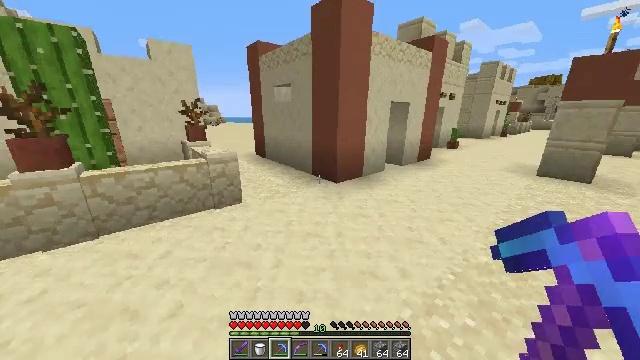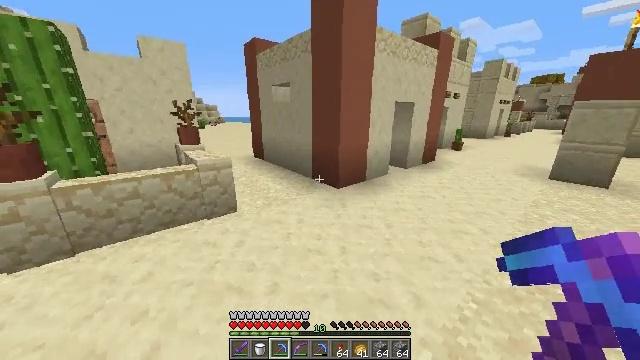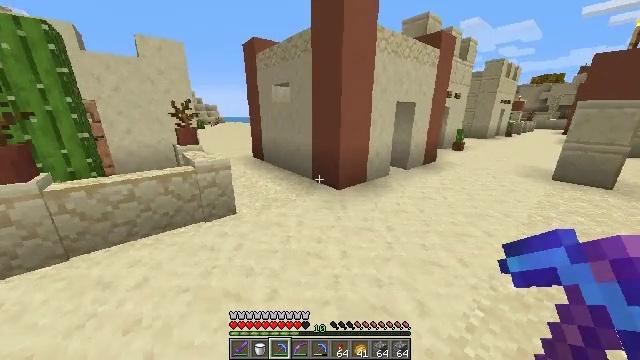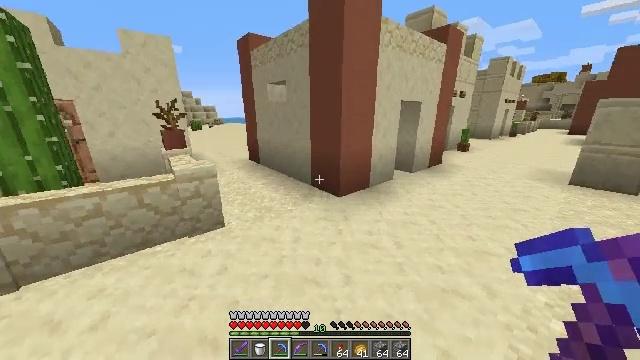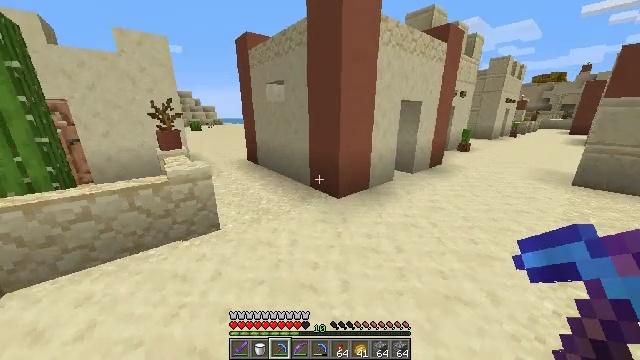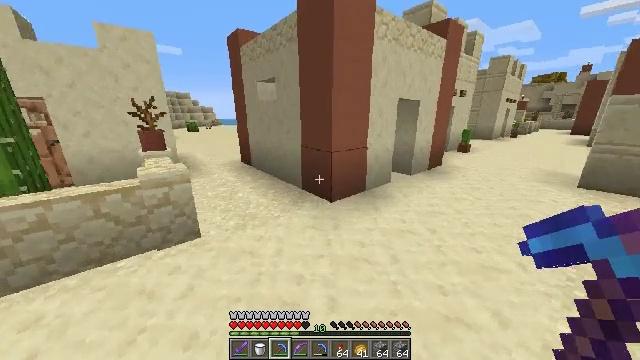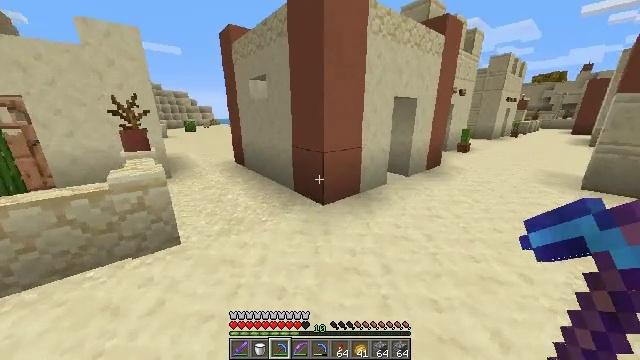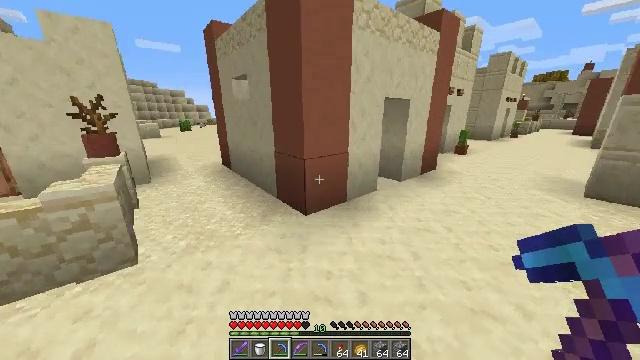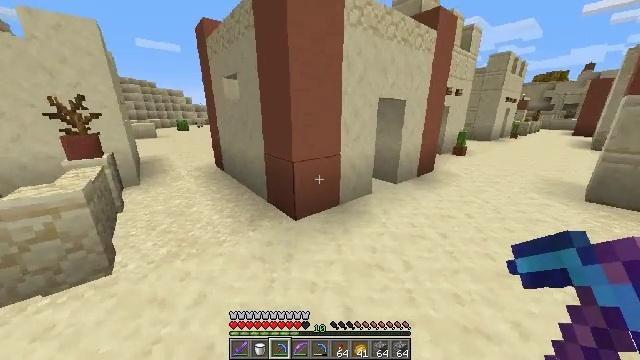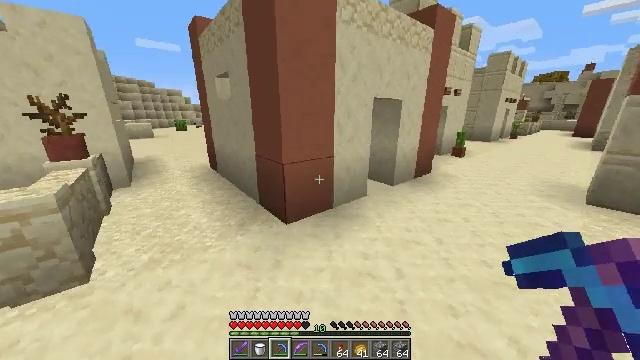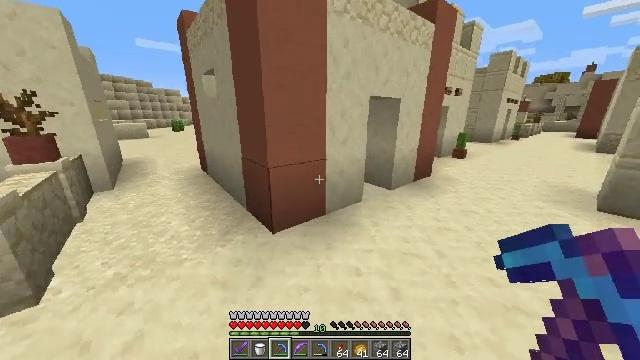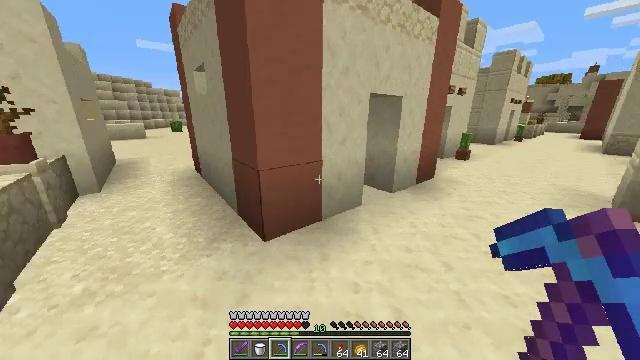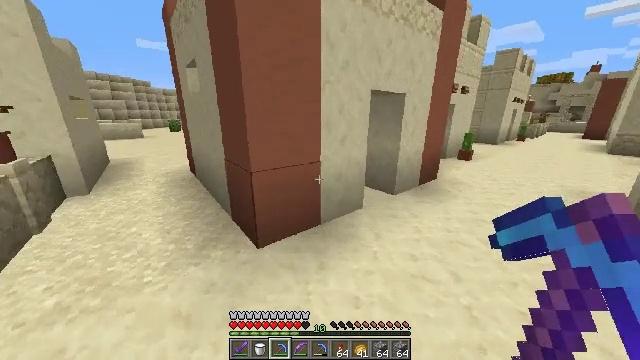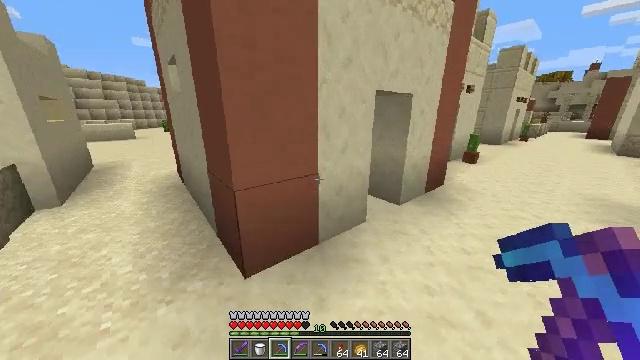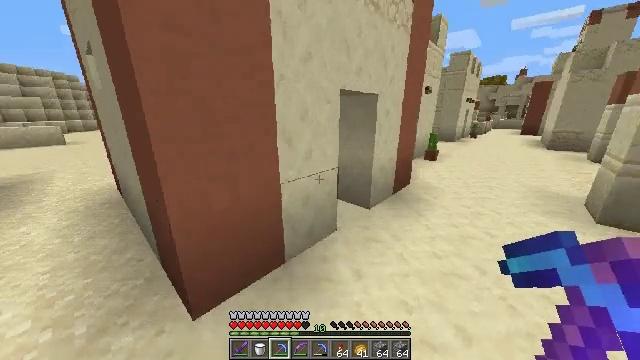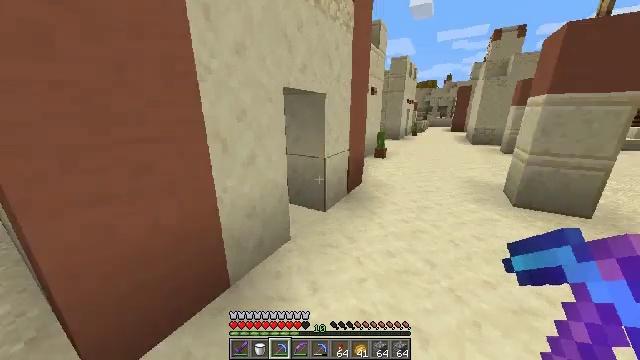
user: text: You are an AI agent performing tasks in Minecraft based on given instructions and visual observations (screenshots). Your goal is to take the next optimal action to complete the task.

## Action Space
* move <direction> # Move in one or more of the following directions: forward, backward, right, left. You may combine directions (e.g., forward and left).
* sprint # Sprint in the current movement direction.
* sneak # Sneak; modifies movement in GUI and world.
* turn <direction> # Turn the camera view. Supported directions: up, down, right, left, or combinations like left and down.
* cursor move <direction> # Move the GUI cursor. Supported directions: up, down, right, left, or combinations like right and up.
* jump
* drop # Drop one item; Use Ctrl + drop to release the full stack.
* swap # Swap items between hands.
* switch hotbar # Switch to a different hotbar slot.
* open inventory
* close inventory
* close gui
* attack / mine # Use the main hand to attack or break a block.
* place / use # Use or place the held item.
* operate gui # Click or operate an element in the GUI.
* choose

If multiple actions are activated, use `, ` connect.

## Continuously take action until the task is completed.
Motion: motion action
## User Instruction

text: Collect a hay block for crafting.
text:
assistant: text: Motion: move forward
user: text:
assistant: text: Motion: move forward
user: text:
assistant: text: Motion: move forward and move right
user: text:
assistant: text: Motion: move forward and move right
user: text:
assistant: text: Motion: move forward and move right
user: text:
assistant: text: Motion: move forward and move right
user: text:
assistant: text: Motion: move forward and move right
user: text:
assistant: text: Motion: move forward and move right
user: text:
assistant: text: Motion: move forward
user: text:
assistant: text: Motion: move forward
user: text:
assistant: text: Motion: move forward
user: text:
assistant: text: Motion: move forward
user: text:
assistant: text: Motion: move forward
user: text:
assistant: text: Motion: move forward and move right, turn right
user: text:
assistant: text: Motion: move forward and move right, turn right
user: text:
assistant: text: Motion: move forward and move right, turn right
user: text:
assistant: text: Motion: move forward and move right, turn right
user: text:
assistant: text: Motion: move forward, turn right
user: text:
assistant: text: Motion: move forward, turn right and up
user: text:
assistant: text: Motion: move forward, turn right and up
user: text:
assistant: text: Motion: move forward
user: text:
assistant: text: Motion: move forward
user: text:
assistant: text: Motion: move forward
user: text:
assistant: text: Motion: move forward
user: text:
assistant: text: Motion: move forward
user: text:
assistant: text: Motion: move forward
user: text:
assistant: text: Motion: move forward, turn left, jump
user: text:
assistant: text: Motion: move forward, jump
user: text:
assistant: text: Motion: move forward, jump
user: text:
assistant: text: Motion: move forward, jump